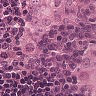
Metastatic tissue present: yes